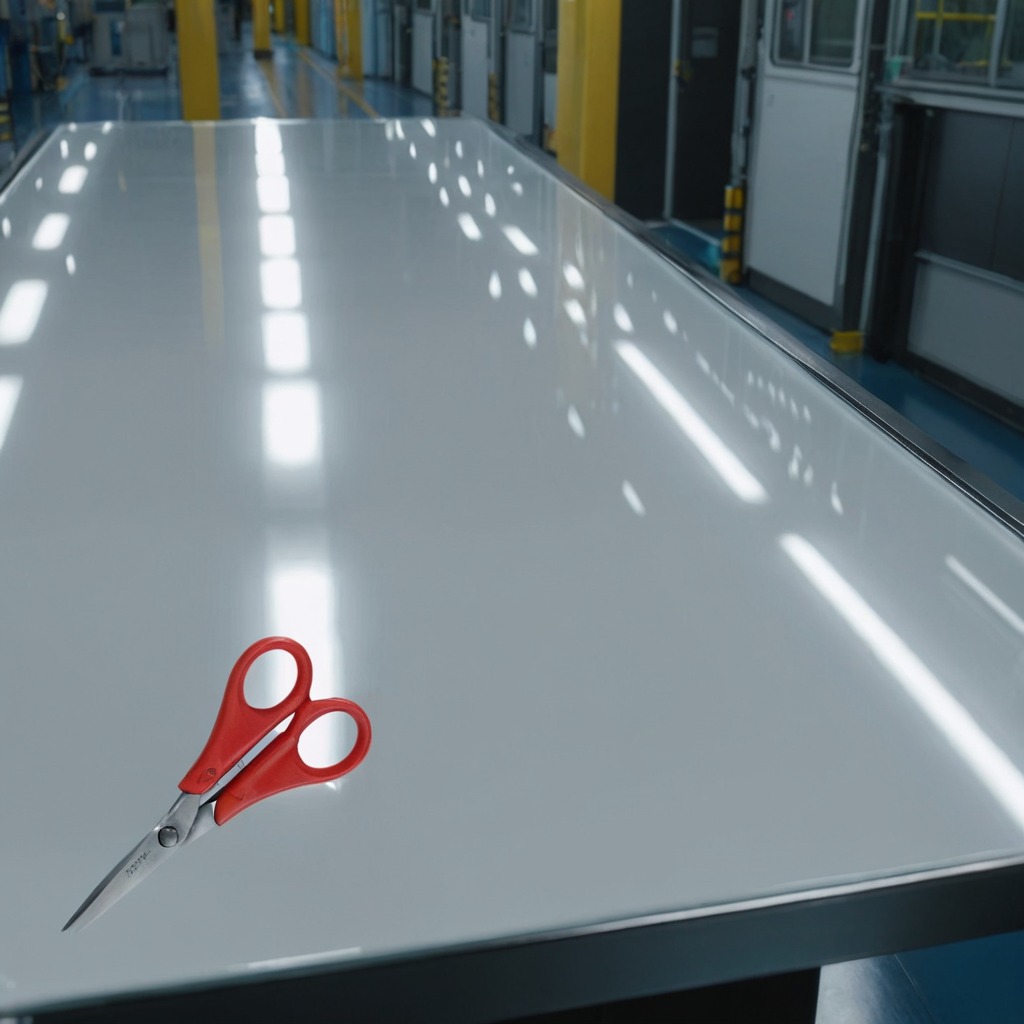
A scissor lies on the high-gloss table in a ship maintenance bay industrial lighting.